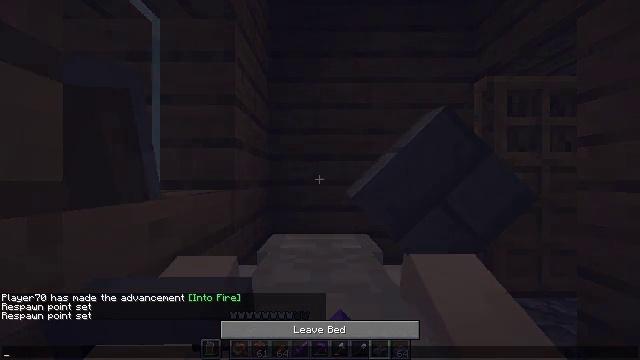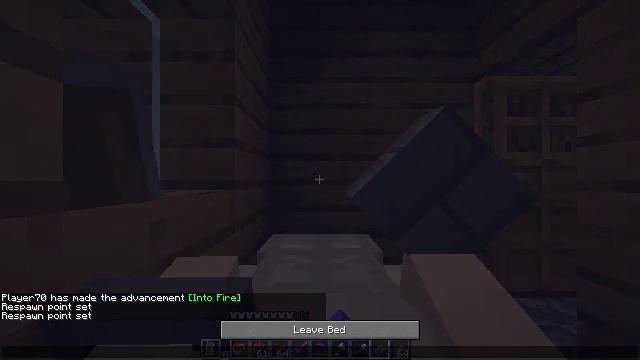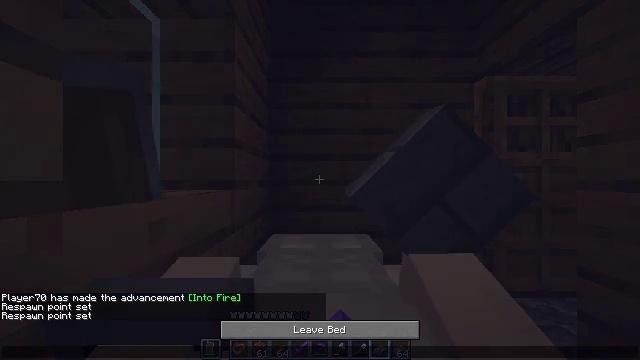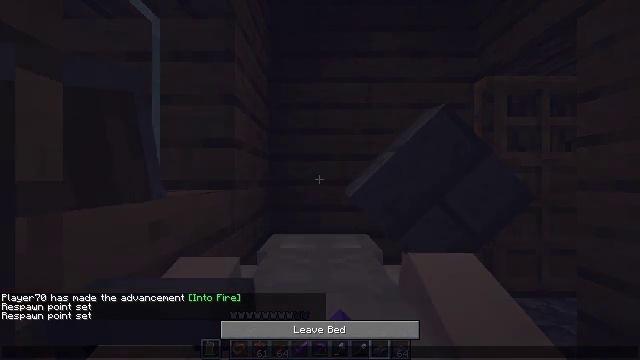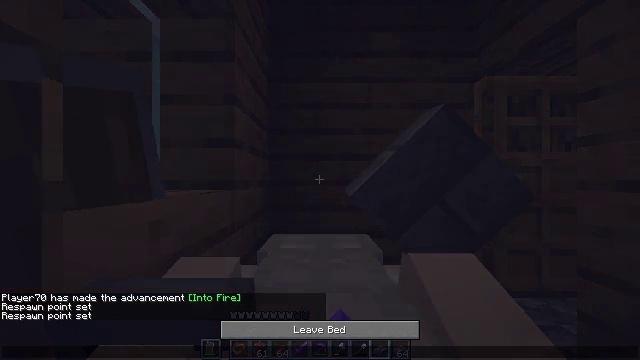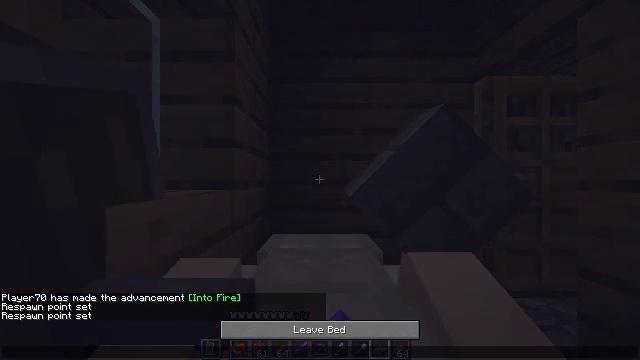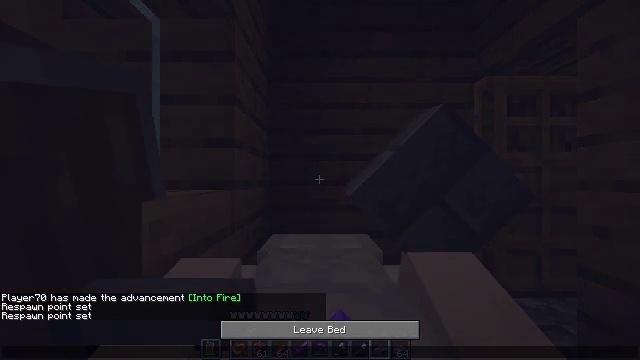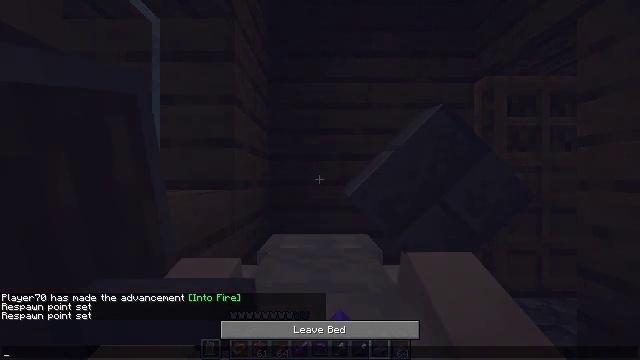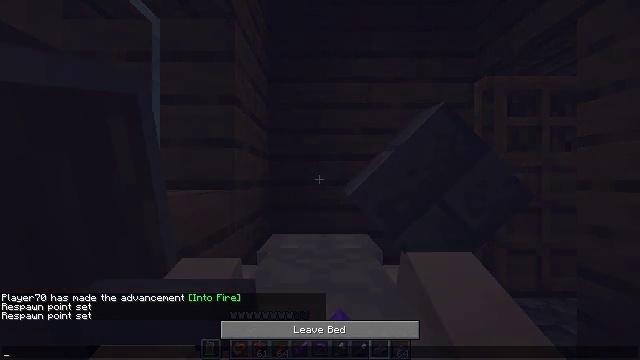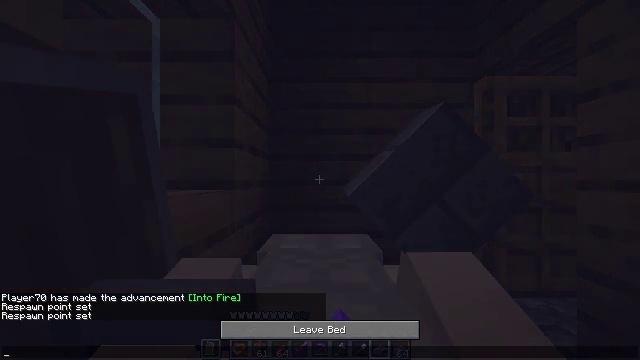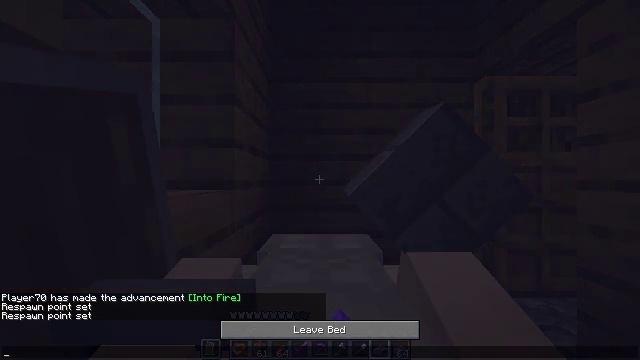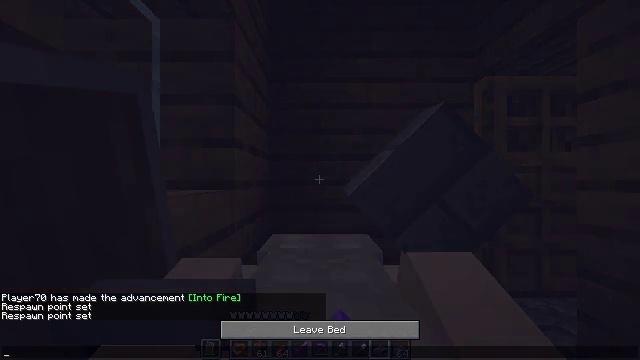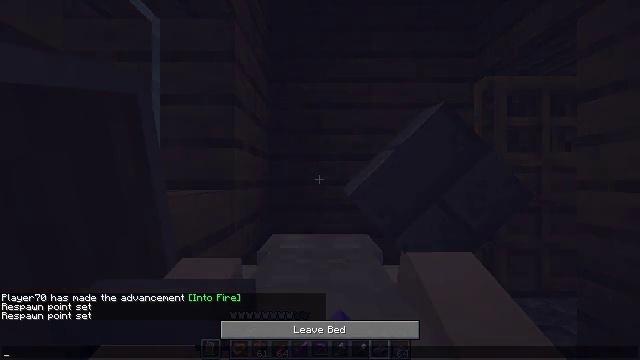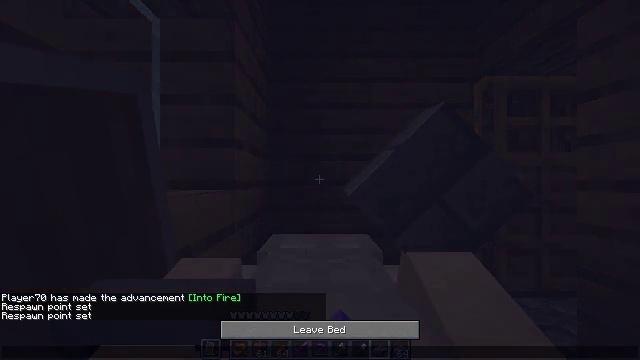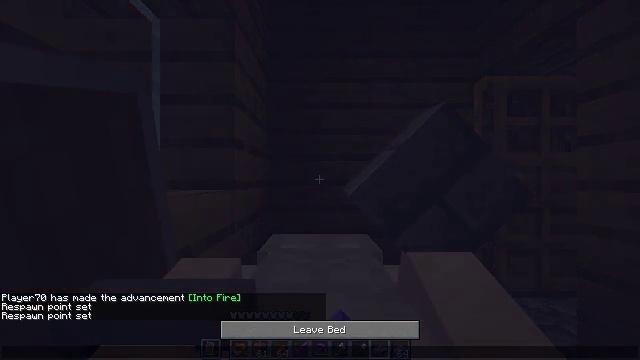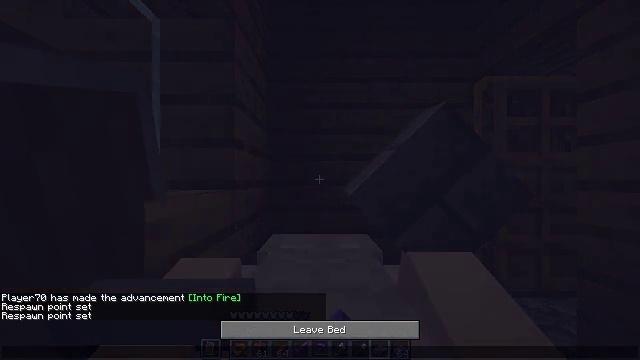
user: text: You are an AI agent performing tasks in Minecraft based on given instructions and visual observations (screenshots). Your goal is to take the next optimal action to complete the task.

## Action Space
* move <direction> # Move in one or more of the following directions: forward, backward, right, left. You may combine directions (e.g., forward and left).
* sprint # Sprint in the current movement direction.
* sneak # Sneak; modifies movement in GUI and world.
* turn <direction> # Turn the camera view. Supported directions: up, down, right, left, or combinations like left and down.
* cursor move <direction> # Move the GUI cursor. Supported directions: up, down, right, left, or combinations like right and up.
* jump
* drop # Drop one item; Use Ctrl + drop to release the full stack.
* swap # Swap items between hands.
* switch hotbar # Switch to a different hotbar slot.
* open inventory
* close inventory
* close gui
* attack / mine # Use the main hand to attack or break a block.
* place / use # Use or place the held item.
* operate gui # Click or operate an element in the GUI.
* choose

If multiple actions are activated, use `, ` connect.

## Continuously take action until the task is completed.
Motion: motion action
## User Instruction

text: Attack the stone brick slab to gather it.
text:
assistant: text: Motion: no_op
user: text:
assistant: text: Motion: no_op
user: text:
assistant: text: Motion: no_op
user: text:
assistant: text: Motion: no_op
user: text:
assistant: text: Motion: no_op
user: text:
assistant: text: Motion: no_op
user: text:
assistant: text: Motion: no_op
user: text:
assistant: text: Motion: no_op
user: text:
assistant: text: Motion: no_op
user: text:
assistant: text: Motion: no_op
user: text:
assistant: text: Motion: no_op
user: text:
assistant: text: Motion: no_op
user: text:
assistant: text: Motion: no_op
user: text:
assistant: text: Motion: no_op
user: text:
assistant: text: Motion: no_op
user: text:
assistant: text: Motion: no_op
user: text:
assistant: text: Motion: no_op
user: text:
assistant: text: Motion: no_op
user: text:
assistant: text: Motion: no_op
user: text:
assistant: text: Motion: no_op
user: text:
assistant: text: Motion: no_op
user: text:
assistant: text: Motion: no_op
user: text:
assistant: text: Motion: no_op
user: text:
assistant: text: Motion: no_op
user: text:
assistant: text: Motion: no_op
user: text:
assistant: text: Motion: no_op
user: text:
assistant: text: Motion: no_op
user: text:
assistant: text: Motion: no_op
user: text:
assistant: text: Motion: no_op
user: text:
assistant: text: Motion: no_op